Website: apple
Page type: payment
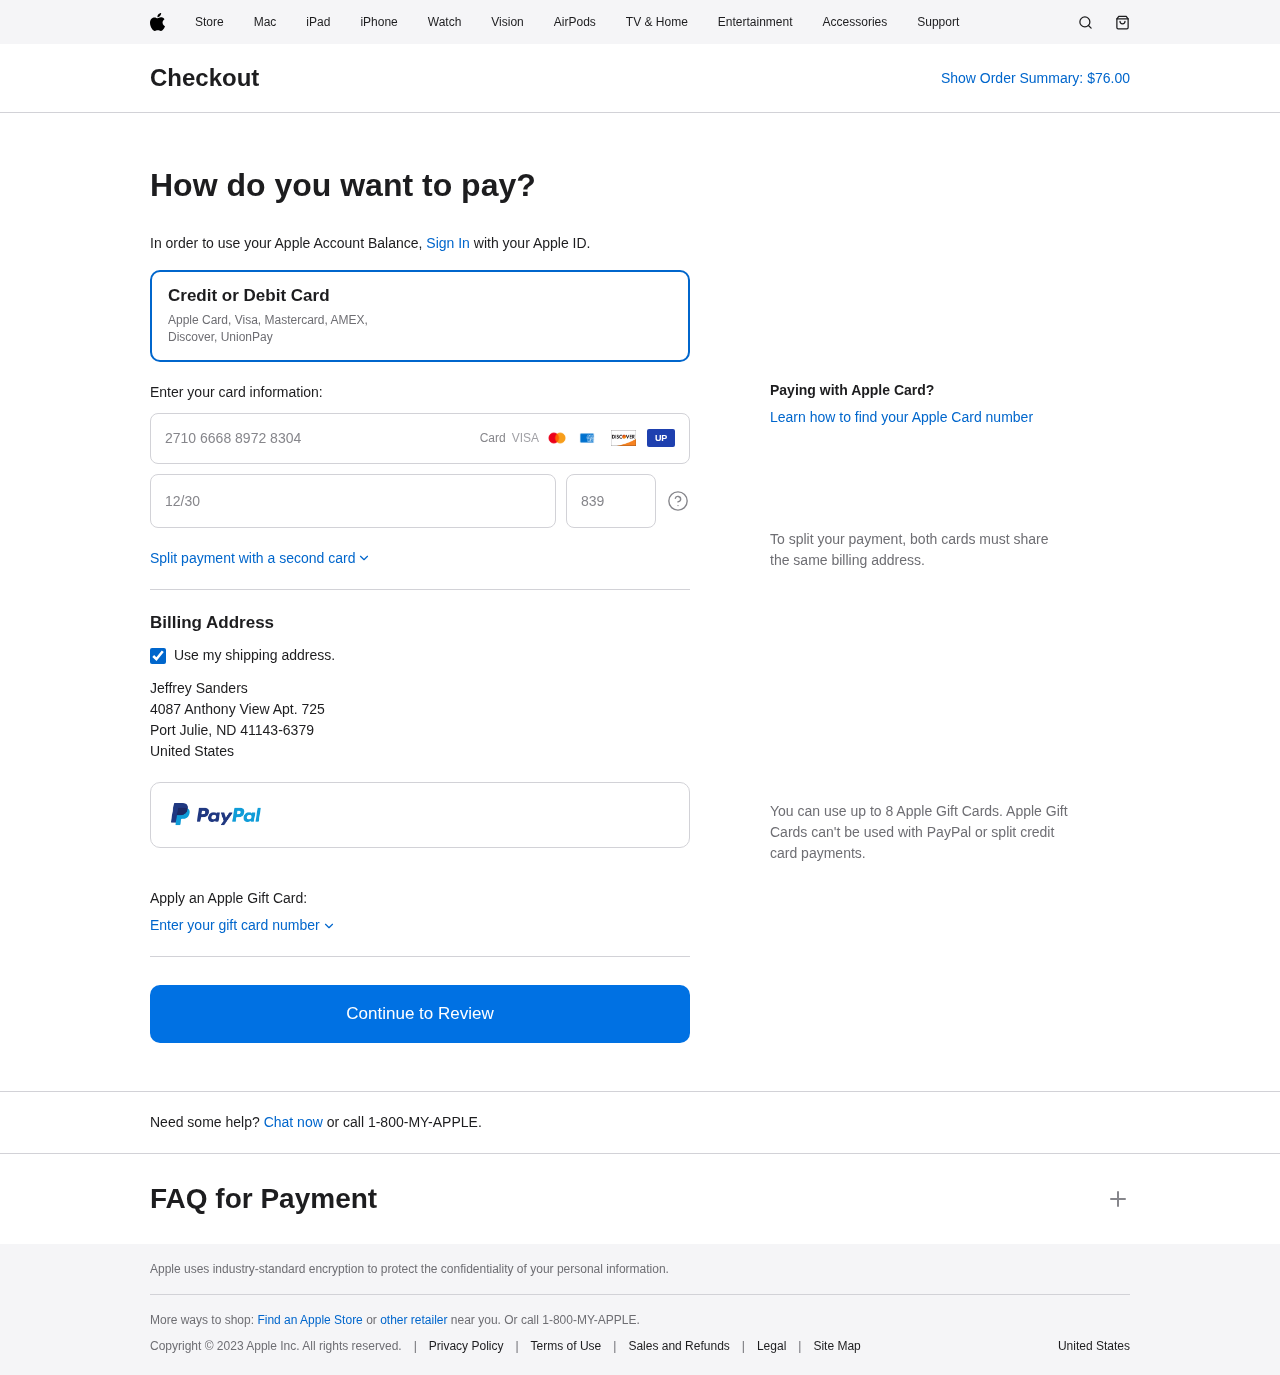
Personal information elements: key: PII_CARD_CVV
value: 839
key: PII_CARD_EXPIRY
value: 12/30
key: PII_CARD_NUMBER
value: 2710 6668 8972 8304
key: PII_COUNTRY
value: United States
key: PII_FULLNAME
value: Jeffrey Sanders
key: PII_STREET
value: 4087 Anthony View Apt. 725
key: PII_CITY_STATE_ZIP
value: Port Julie, ND 41143-6379
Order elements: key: ORDER_TOTAL
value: $76.00